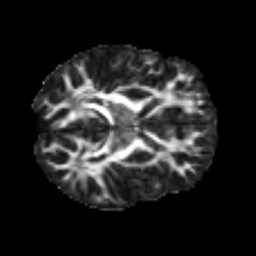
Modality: FA
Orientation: axial
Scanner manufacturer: siemens
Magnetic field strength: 3 T
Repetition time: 3.6 s
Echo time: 0.092 s